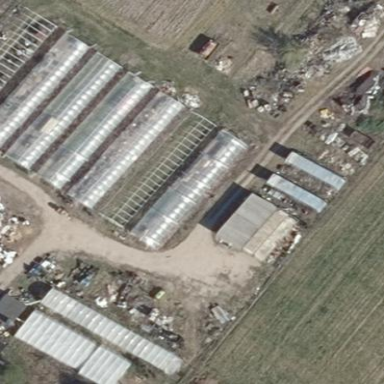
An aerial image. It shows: Greenhouse.